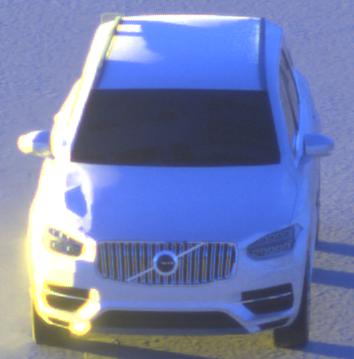
Make: Volvo
Model: XC90 B5
Detailed model: XC90 (L)
Model produced from: 2019/08
Model produced until: 2020/04
Doors: 5
Color: white
Road condition: dry road
Daytime: sunrise or sunset
Contrast: high contrast